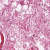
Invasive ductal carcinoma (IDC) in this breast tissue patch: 0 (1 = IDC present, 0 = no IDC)